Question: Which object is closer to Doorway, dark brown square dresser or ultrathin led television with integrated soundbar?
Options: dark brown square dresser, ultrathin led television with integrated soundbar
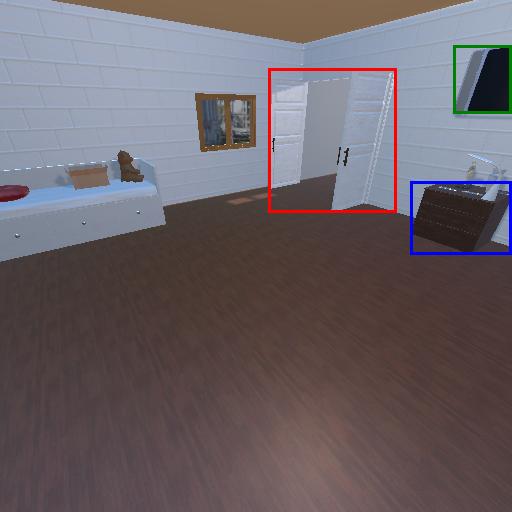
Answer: dark brown square dresser